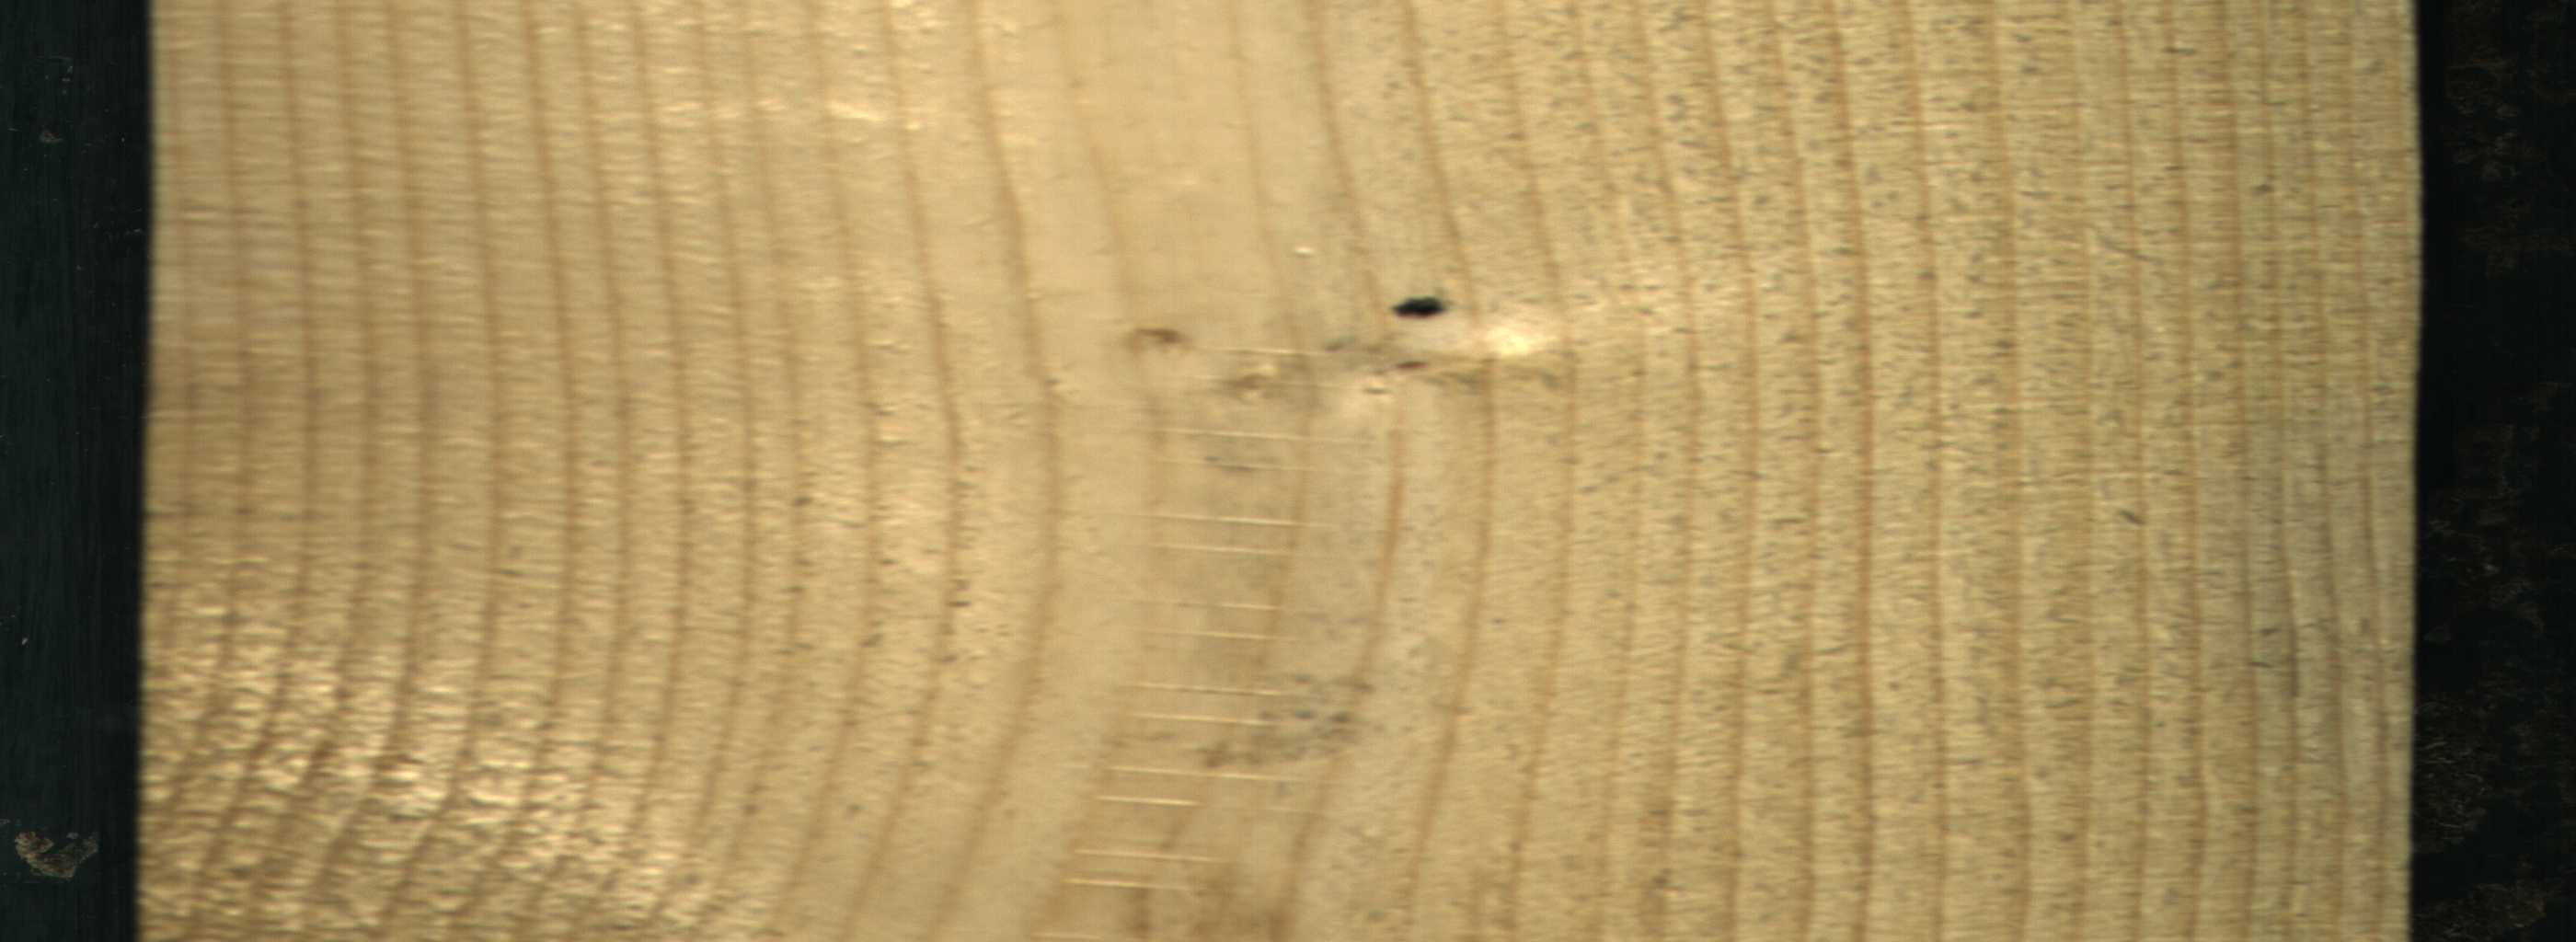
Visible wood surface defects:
Dead_Knot